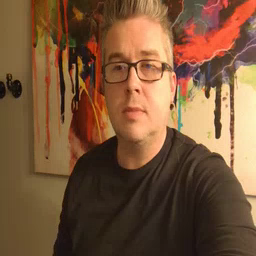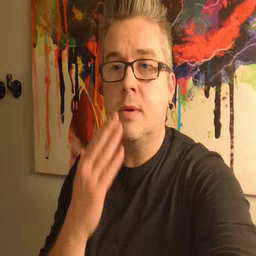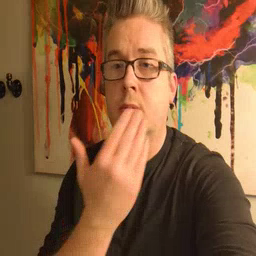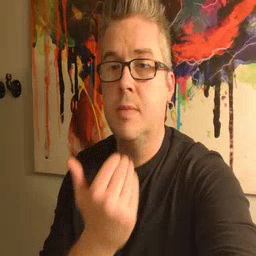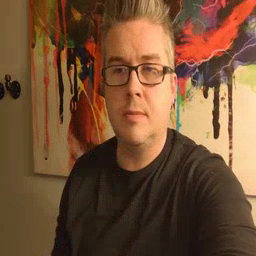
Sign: napkin